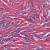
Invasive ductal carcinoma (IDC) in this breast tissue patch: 1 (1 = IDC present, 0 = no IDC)